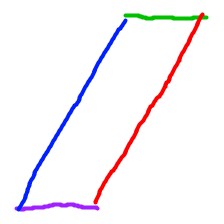
Shape: parallelogram